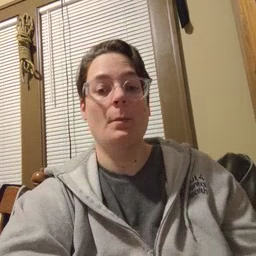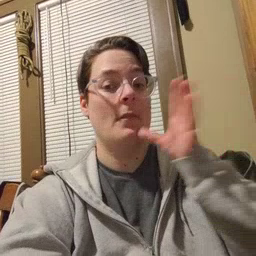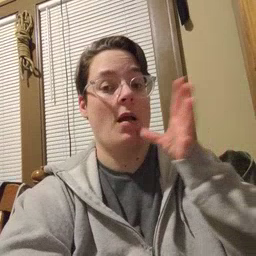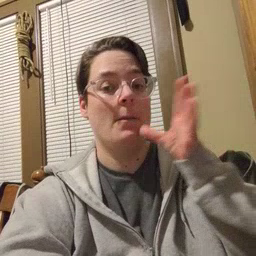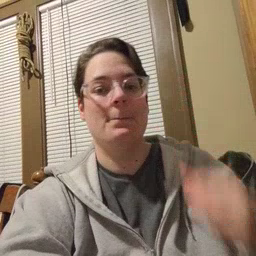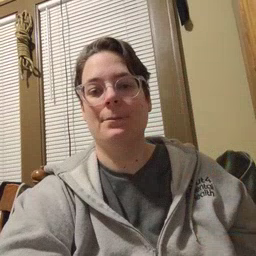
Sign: mom